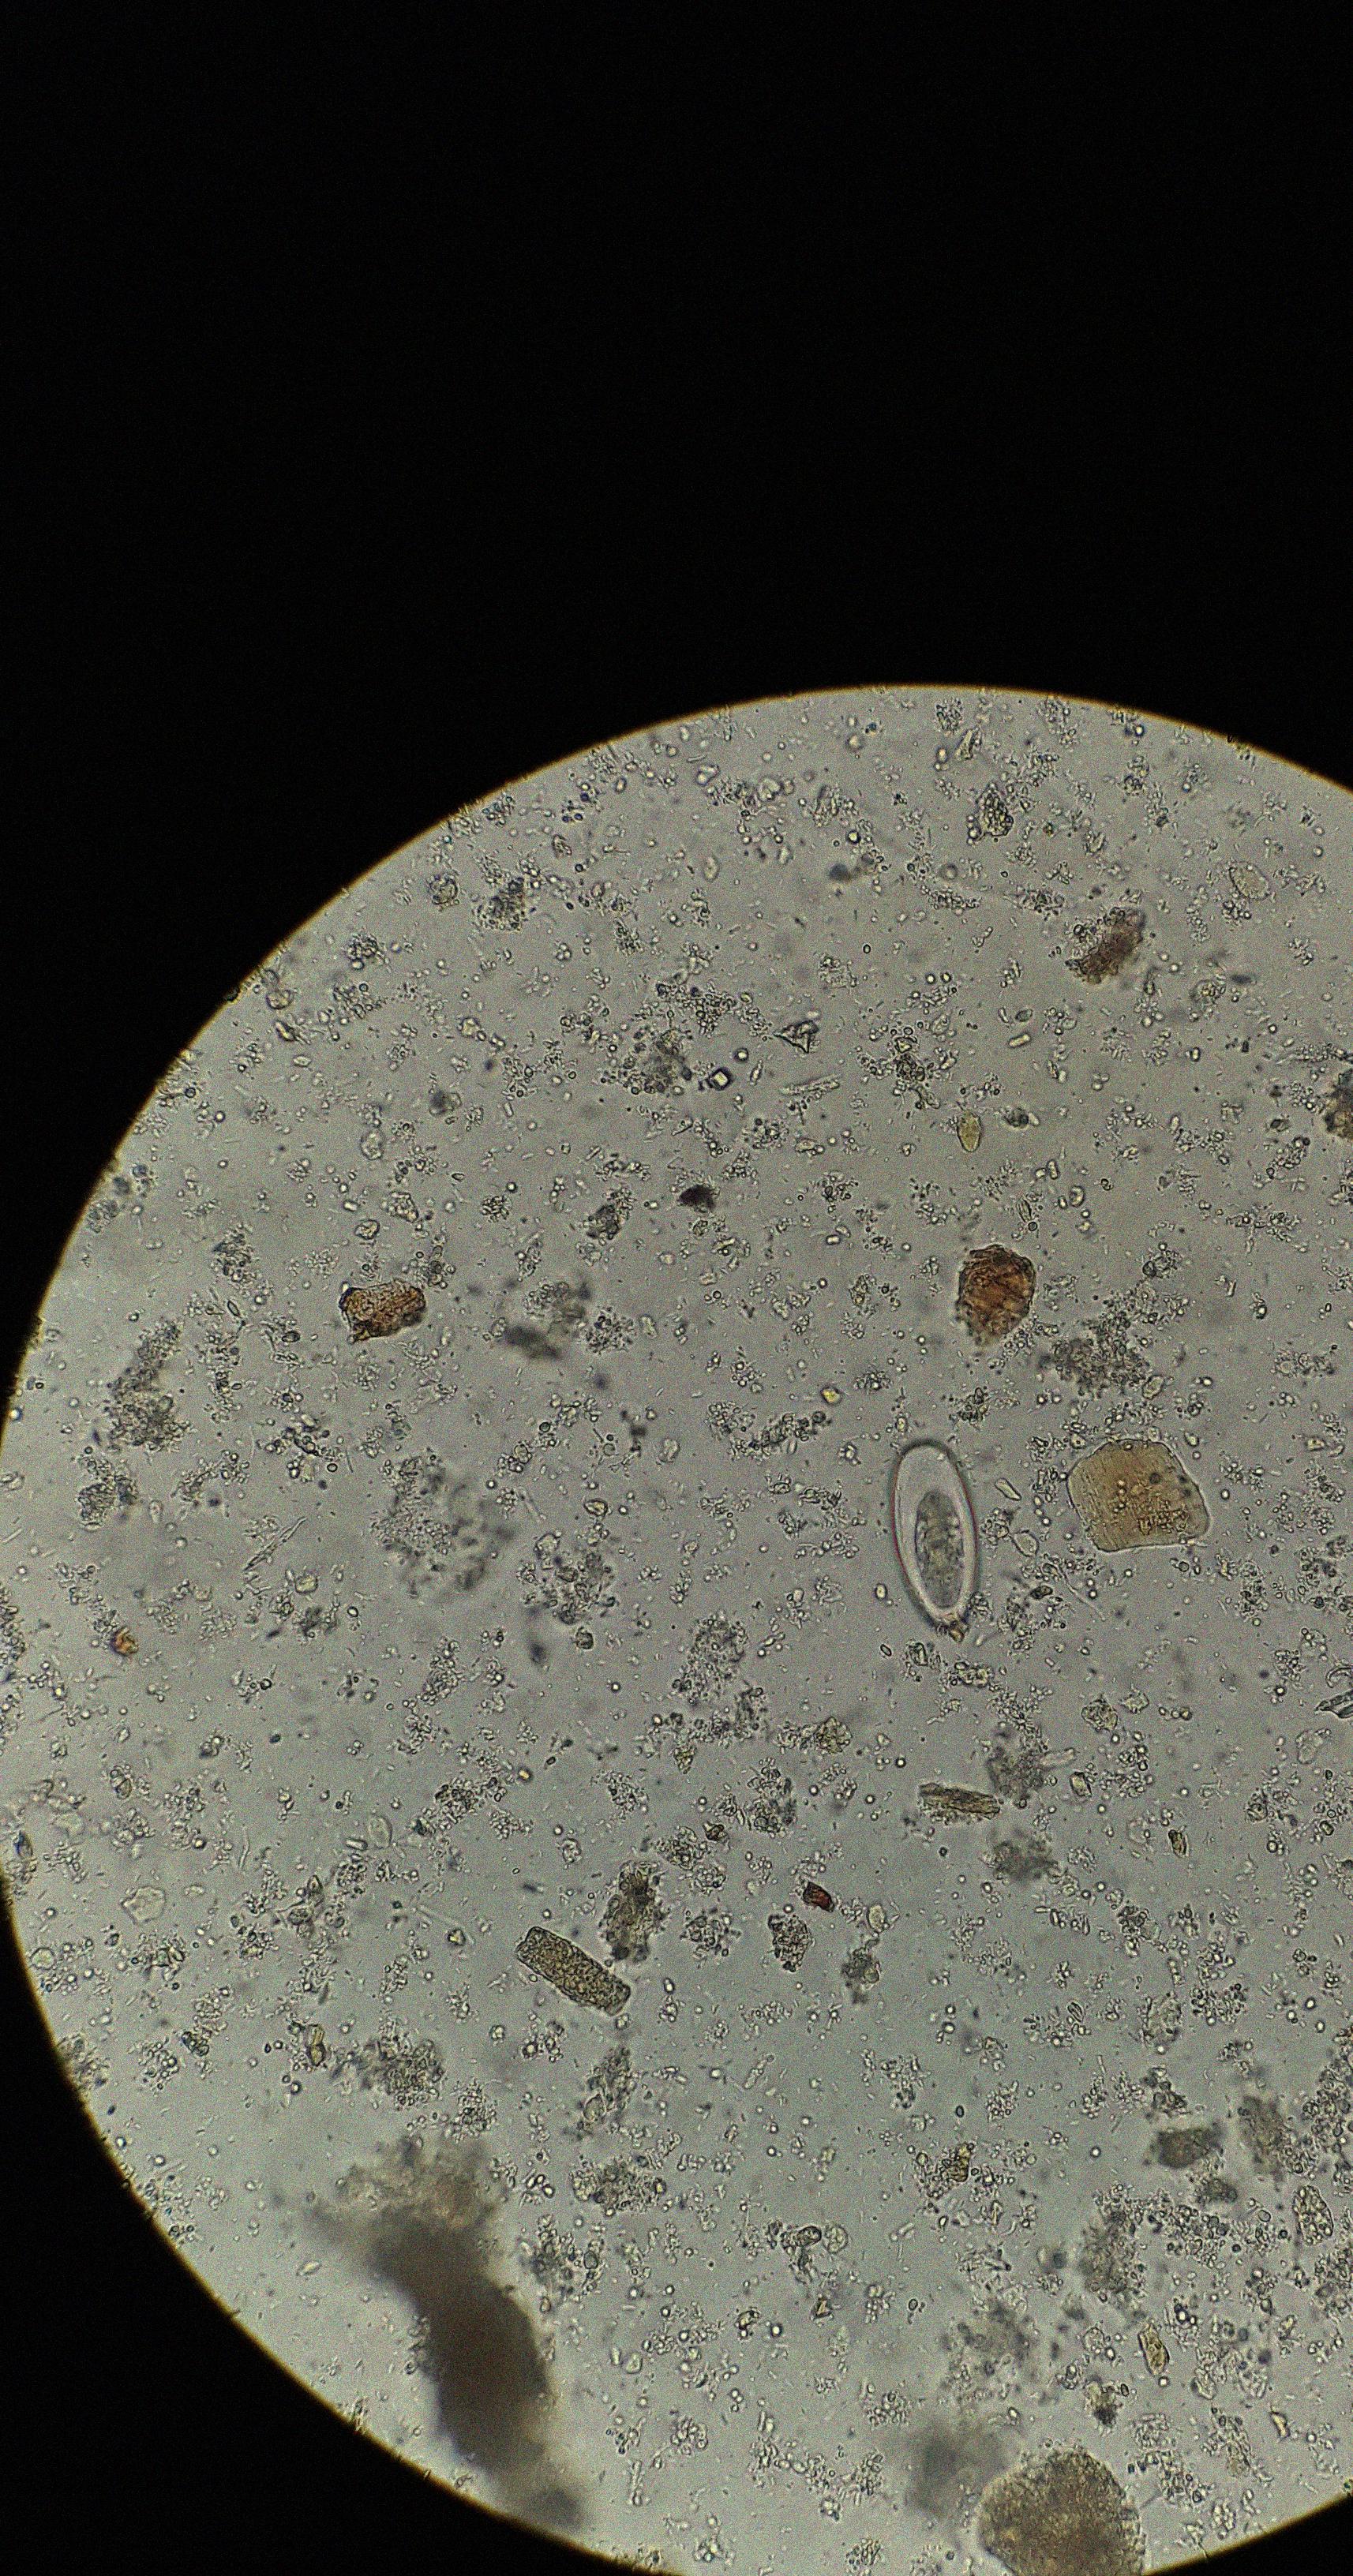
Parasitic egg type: Enterobius vermicularis